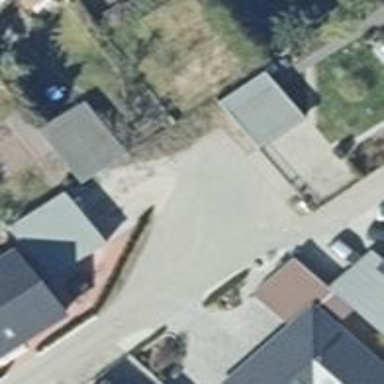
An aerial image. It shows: Residential road.